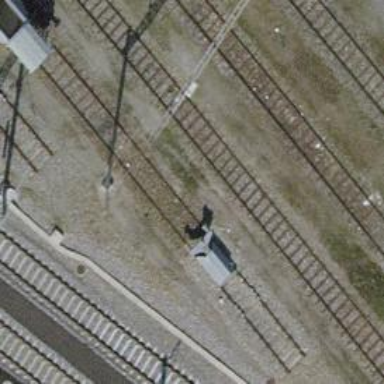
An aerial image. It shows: Railway buffer stop.